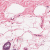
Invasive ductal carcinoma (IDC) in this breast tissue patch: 0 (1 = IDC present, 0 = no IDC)